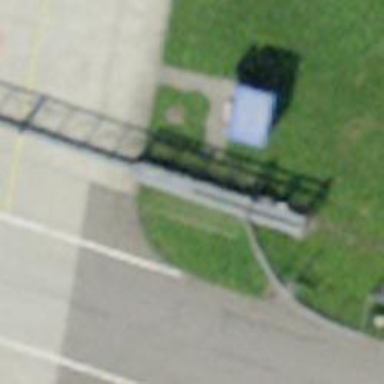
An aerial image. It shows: Gate.